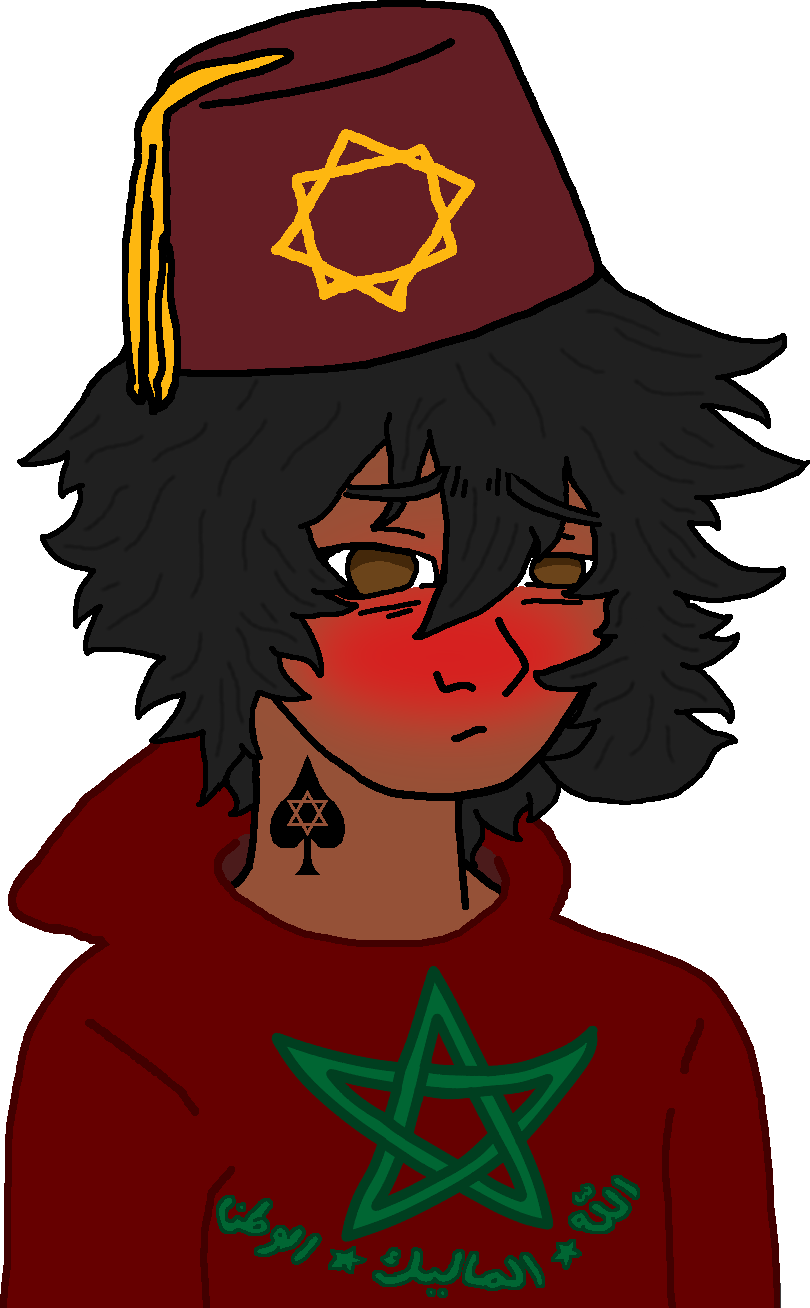
Label: 5_Twinkjak